Field crop: tomato
Growth stage: 1
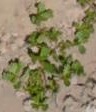
Species: portulaca